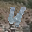
Label: 4